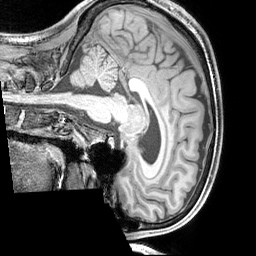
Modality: T1w
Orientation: sagittal
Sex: male
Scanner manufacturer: siemens
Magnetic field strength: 3 T
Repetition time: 2.3 s
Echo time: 0.00226 s